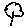
Label: tree